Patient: sex F, age 48
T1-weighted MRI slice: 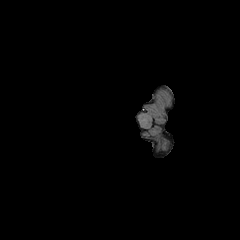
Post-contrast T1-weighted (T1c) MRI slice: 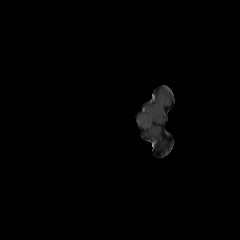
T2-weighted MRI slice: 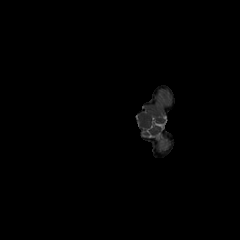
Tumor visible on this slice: no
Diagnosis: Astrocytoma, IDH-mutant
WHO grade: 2